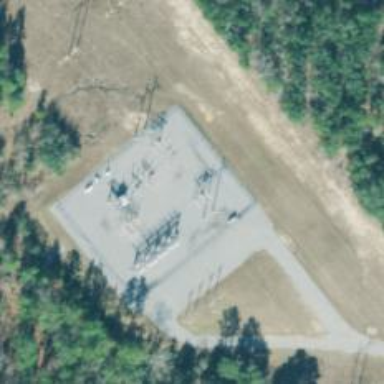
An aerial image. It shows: Switch used for power control.